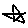
Label: star